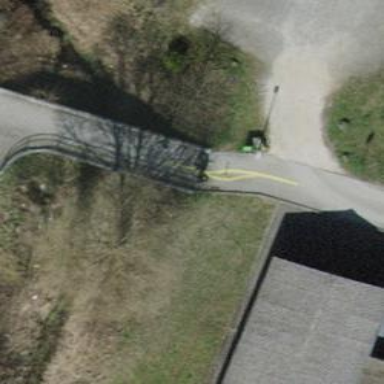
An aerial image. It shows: Bollard.